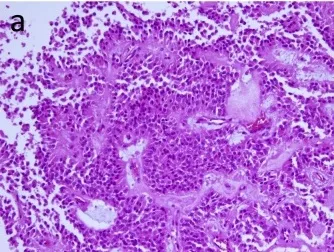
The tumor compresses and partly involves the main pancreatic duct (MPD) from cranial side to caudal (a blue arrow) (b).
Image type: pathology (h&e)